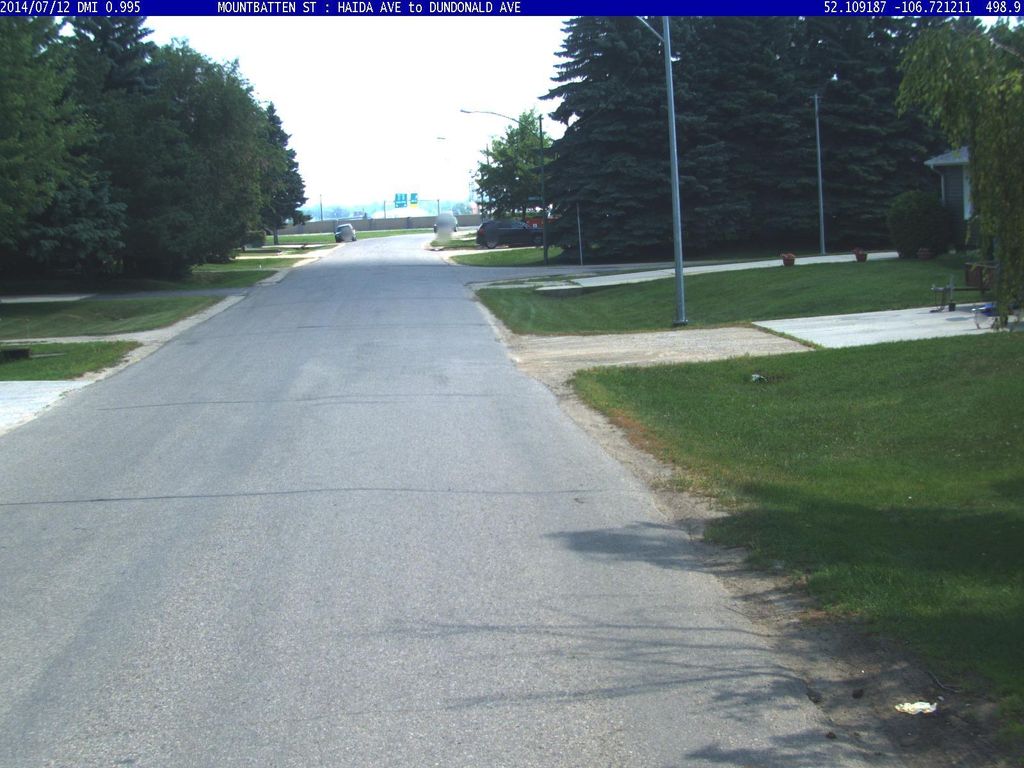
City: saskatoon